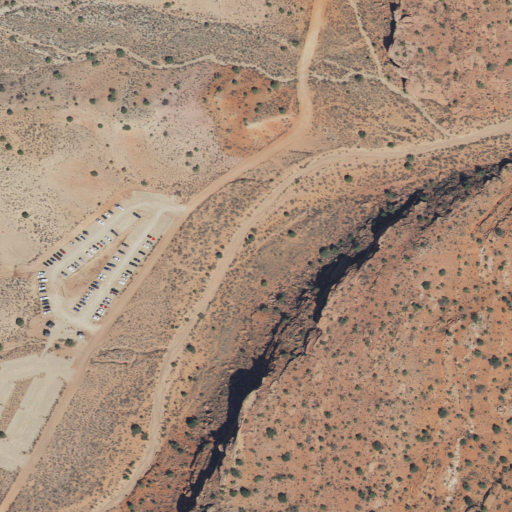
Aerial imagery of valley in Utah named Coyote Wash containing only shrub